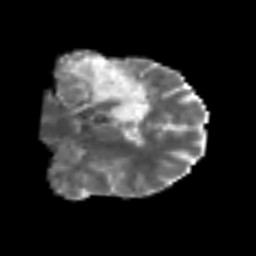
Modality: MD
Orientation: coronal
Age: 41
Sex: male
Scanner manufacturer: siemens
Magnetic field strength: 3 T
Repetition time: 6.1 s
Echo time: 0.101 s